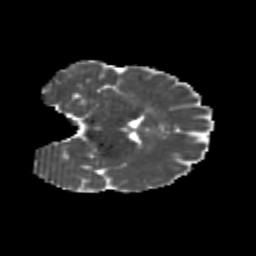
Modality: MD
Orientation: coronal
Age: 24
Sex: female
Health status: healthy
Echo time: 0.074 s